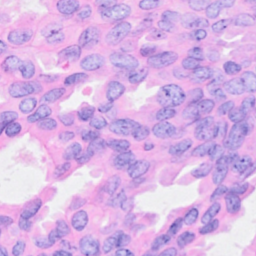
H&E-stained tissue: Breast